Question: I am making a little program to copy pictures form one location to another. The information for the pictures are stored in a database so I need connections string and also I create a txt file with the final output from the operation and I want to store these two values in a 'App.Config.xml' file.
The structure of my project is very simple :

And the XML files itself is :
'''
<?xml version="1.0" encoding="utf-8" ?>
<configuration>
<connectionStrings>
<add name="MyDB" connectionString="Data Source=.\\DVSQLEXPRESS08;Initial Catalog=**;Persist Security Info=True;User ID=**;Password=**;MultipleActiveResultSets=True" />
</connectionStrings>
<createResultFile>
<add key="ResultFile" value="C:\Users\dv\Desktop\Leron\PictureStatus.txt"/>
</createResultFile>
</configuration>
'''
I want to use the 'connectionString' and '<createResultFile>' value in my 'PictureTransferTool.cs'. This is my first time working with XML file and C# (.NET in general) so I want what is the way to retrieve those config values?
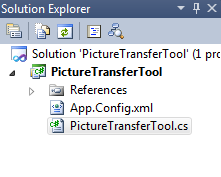
Answer: You config file must be like below...
'''
<?xml version="1.0" encoding="utf-8" ?>
<configuration>
<appSettings>
<add key="ResultFile" value="C:\Users\dv\Desktop\Leron\PictureStatus.txt"/>
</appSettings>
<connectionStrings>
<add name="MyDB" connectionString="Data Source=.\\DVSQLEXPRESS08;Initial Catalog=**;Persist Security Info=True;User ID=**;Password=**;MultipleActiveResultSets=True" />
</connectionStrings>
</configuration>
'''
You can read Connection String like below
'''
var connectionString = System.Configuration.ConfigurationManager.ConnectionStrings["MyDB"].ConnectionString;
Console.WriteLine(connectionString);
'''
You can read User Defined Settings like Below
'''
var Resultfile = System.Configuration.ConfigurationManager.AppSettings["ResultFile"];
Console.WriteLine(Resultfile);
'''